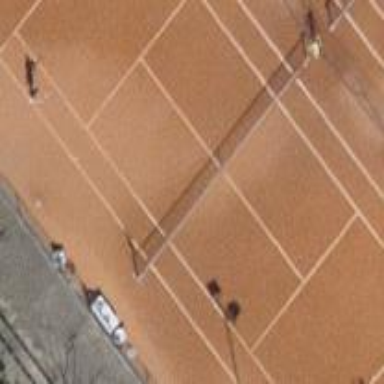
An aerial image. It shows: Tennis court on the leisure land pitch.